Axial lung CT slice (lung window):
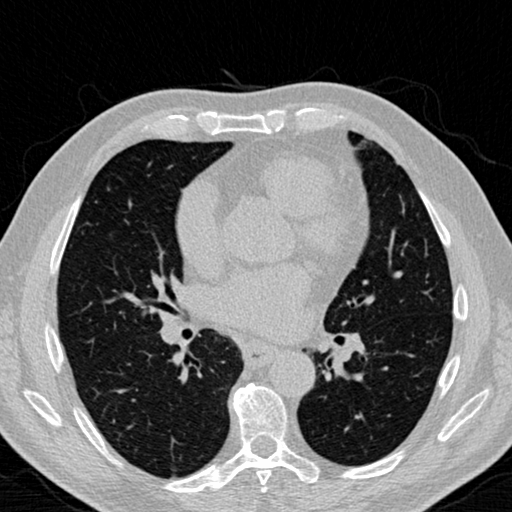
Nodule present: no